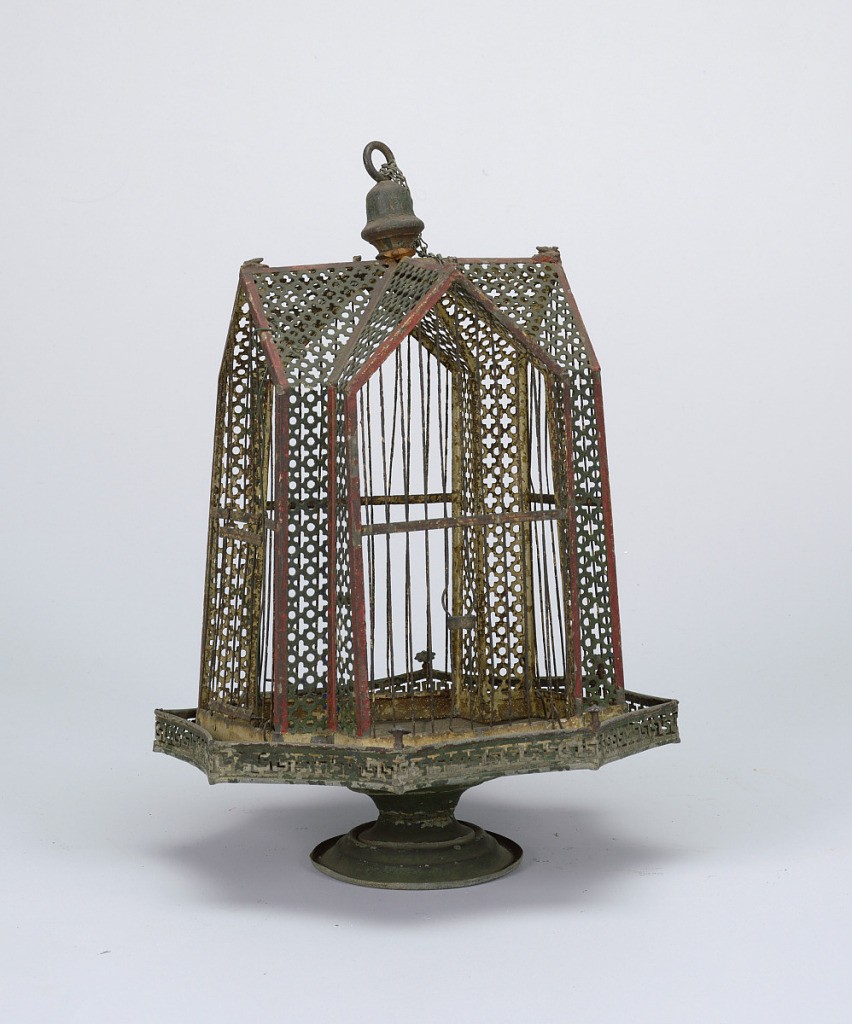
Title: Birdcage
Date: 1850–99
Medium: Galvanized iron and wire.
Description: Hanging type. Cruciform shape. Pierced metal sides painted green and red. Cage attached to base by four wire loops.  (B) Base is of inverted umbrella shape, on flaring circular foot. Eight groups of painted flowers on underside.